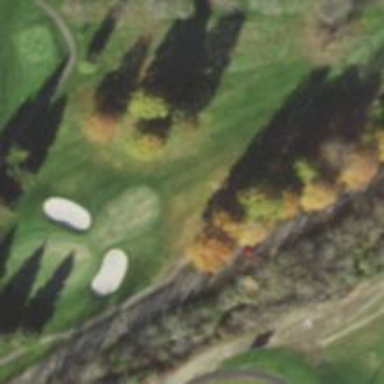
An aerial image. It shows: Golf hole.